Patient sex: F
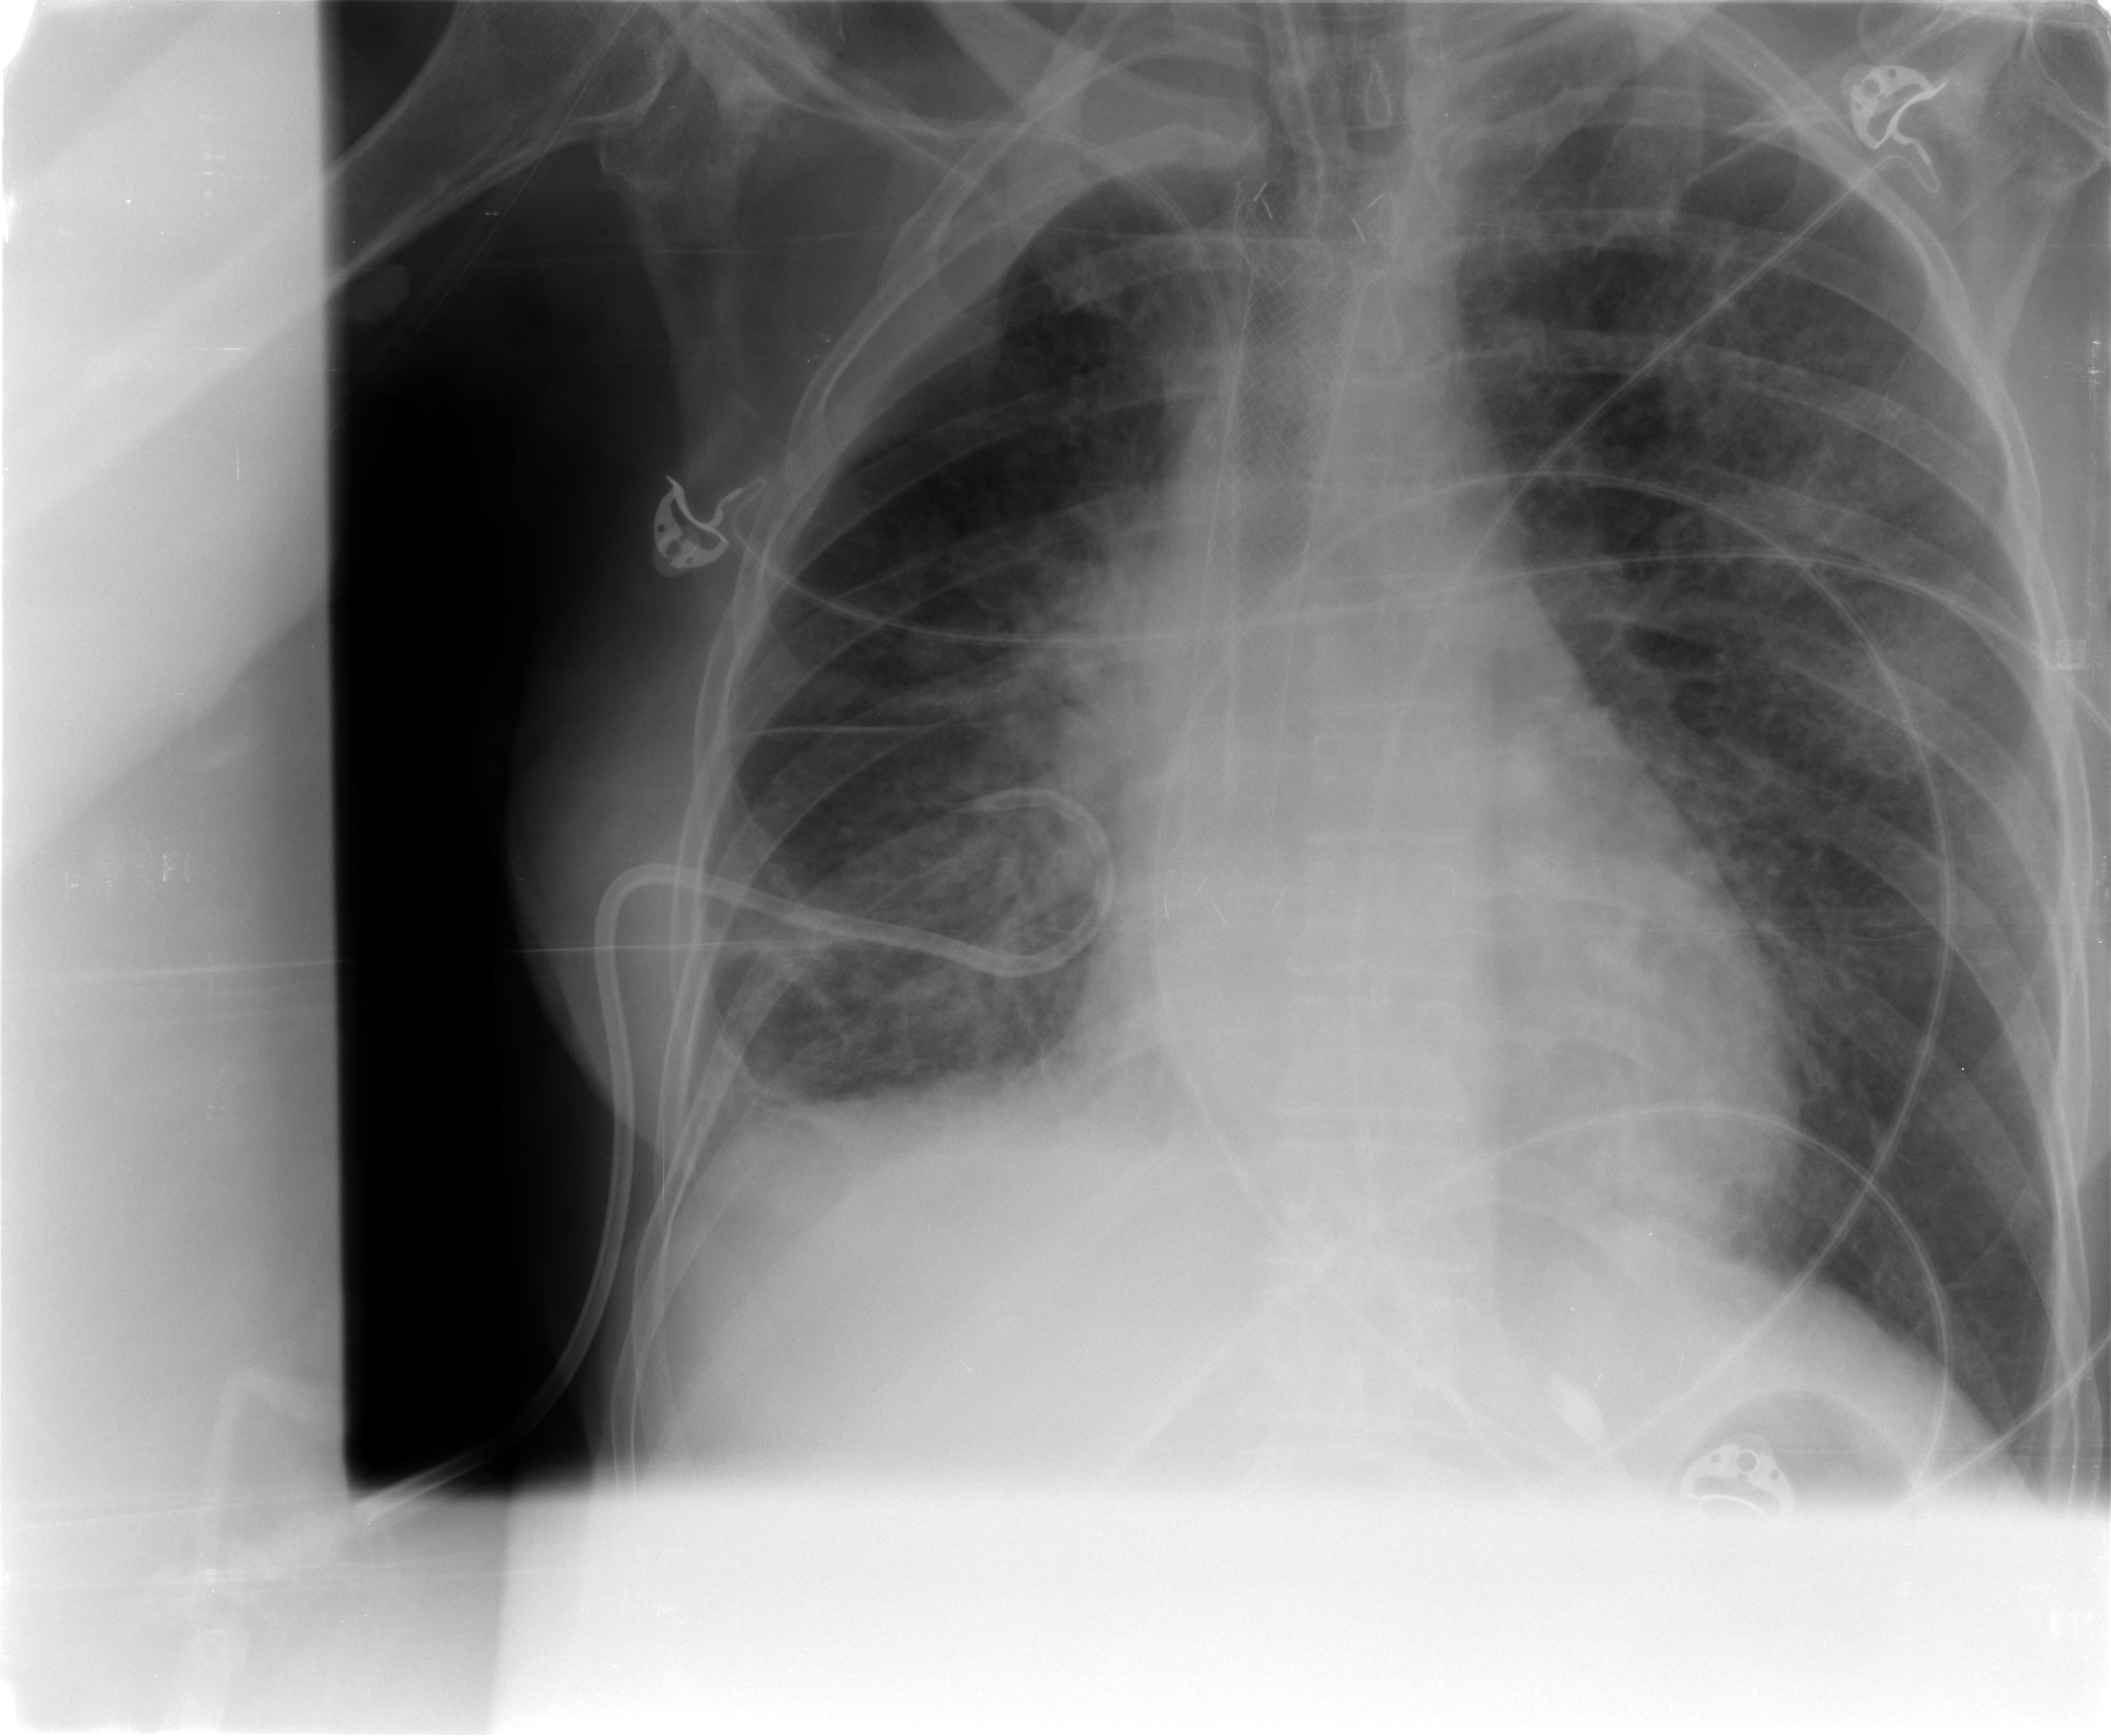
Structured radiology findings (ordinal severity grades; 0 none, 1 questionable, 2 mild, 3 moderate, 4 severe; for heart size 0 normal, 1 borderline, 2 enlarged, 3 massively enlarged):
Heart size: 0
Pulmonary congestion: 2
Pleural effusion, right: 1
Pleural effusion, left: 0
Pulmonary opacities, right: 2
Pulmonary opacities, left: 1
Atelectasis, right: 2
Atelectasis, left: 0